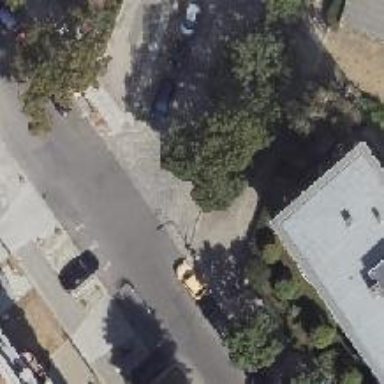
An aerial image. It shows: Residential road with separate sidewalks and parallel parking lanes on both sides.